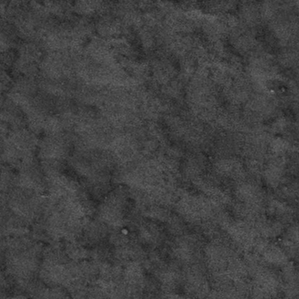
Label: frost